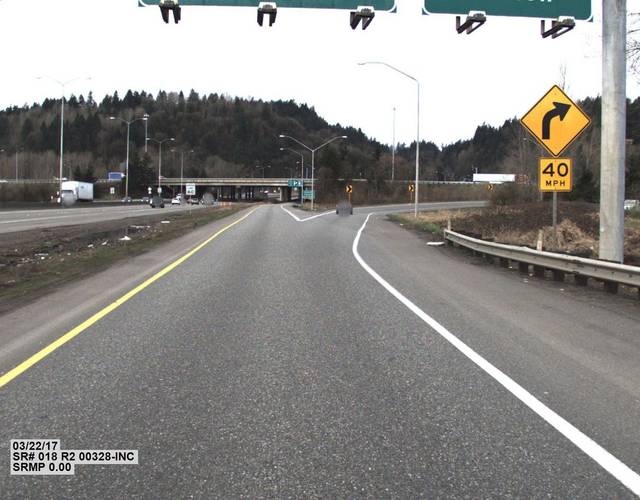
Region: United States
Coordinates: 47.29, -122.318